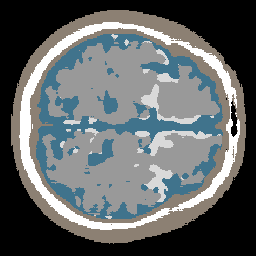
Label: no_lesion